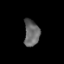
Tissue: lung
Cell type: Myeloid cells
Senescence score: 0.2247
Nuclear area (px): 403
Mean DAPI intensity: 102.146